Question: I am using tesseract on the mac with swedish trained data, <URL>
I run the following from the command line:
sudo tesseract -l swe my.png my.txt

and this is what it outputs in my.txt:
'''
uavum-rn om: mgm.
:mm om names N............
m fw.
<>..,...,.....1,". mm. ^V.m.."...1 W u
|............................ mmm
m".......
n....... ~."......"y.= mm
Am...
M-Q-..y...@"~.U.M........"...........
.;.SS............. MYM... WU..
M. www
.<W..L.....w.m.,w"
mm... Hm... ^......... a.....ss..... M
M..
Hm... 3....
>"........
N
1
G
n.......
mmm
mmm "
mmm
MW:-u >"..".......
M."....."@>-ms... .a "mm "1
mm... nu .<....-...WMA _..
m........m mm
WW" m
mm w
.-...............u.
|-...M-11.".
|........m :>...1.1-1"-.N
Kwwm
M...-"
|.~."...:-u1."..... ,-...........
mm M
.-M".....m ...A m...m..<....ss.-.W
.mwwm .M M"-..U..........k
.....-W... .W-;-1
'''
Is there some parameter I miss, one I am doing wrong?
Thanks.
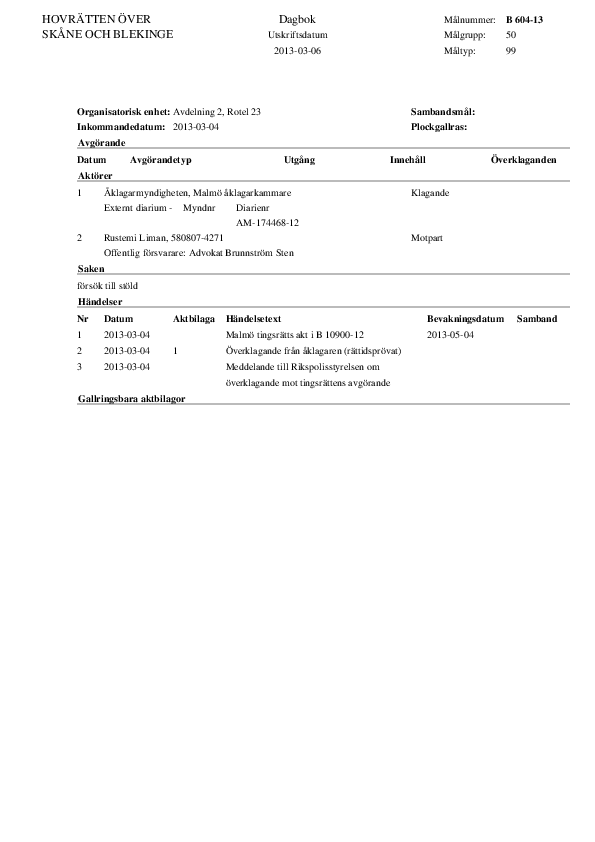
Answer: It's been a while since I played with this engine but your note rings a bell with me so I checked the site. I think you need to use this file <URL> because I suspect you're using the training data from the previous release.
If I got the root of your problem, mark my answer will you? ;)